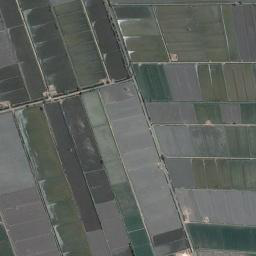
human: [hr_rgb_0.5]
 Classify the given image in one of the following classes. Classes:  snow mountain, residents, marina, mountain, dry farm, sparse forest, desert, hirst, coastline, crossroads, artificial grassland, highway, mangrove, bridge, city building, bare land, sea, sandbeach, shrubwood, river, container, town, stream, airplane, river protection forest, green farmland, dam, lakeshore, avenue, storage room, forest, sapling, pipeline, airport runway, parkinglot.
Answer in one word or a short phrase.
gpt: green farmland